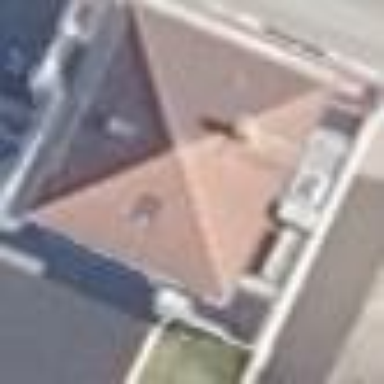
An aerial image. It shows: Office building.